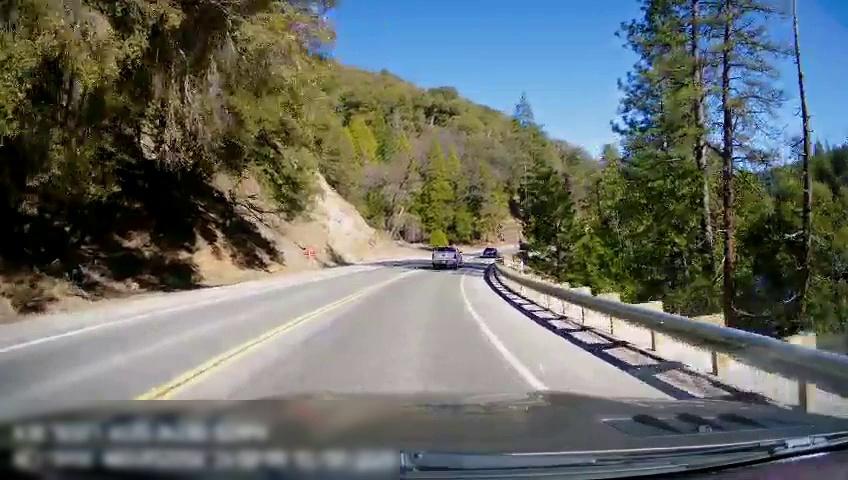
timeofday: Day
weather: Sunny
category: Drivable Space
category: Vehicles | Car
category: Vehicles | Truck
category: Lanes | Opposite Lane
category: Lanes | Opposite Lane
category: Lanes | Current Lane
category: Lanes | Current Lane